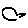
Label: bird